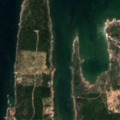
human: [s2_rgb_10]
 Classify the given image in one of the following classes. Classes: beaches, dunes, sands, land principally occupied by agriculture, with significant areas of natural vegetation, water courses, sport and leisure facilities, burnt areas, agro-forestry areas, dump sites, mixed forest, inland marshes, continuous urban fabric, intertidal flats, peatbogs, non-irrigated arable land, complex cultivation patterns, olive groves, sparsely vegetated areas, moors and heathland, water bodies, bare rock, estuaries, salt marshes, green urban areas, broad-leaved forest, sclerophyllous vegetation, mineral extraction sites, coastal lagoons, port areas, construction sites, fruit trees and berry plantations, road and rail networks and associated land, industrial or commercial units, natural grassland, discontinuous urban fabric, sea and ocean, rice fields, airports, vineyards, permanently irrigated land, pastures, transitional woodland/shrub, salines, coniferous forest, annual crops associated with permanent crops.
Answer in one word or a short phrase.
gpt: mixed forest, sea and ocean